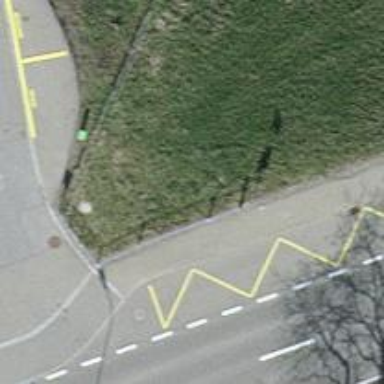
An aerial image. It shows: Bus stop with platform for public transport.